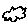
Label: cloud